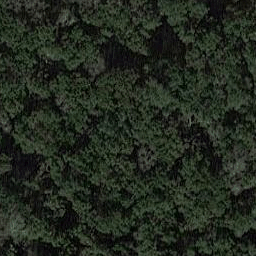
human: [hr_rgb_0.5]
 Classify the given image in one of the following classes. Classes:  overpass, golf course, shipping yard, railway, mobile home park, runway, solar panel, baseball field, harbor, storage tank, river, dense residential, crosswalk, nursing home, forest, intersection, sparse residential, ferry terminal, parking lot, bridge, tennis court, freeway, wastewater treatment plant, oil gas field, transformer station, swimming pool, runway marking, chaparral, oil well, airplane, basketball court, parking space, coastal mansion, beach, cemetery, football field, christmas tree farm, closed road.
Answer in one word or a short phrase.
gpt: forest